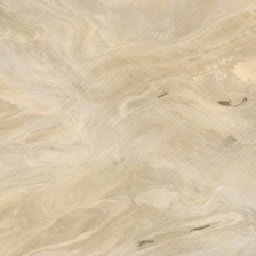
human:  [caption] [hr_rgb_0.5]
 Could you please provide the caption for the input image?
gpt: There is a kind of wood grain Khaki pattern on the desert.

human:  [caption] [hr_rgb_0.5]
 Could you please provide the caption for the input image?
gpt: There is a khaki pattern in the desert.

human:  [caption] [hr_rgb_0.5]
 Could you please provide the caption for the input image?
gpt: there is a desert which is like a winding river .

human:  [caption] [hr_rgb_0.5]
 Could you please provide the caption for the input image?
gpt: it is a rather bleak light brown desert with wrinkles on its surface .

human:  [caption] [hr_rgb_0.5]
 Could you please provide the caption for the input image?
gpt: There's a khaki drawing in the desert.